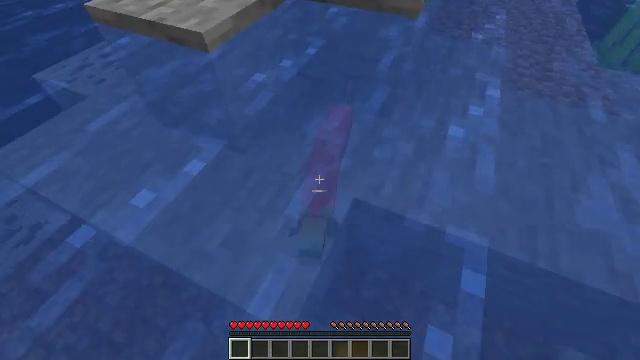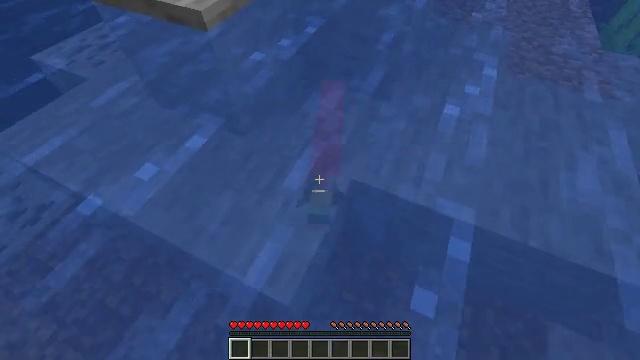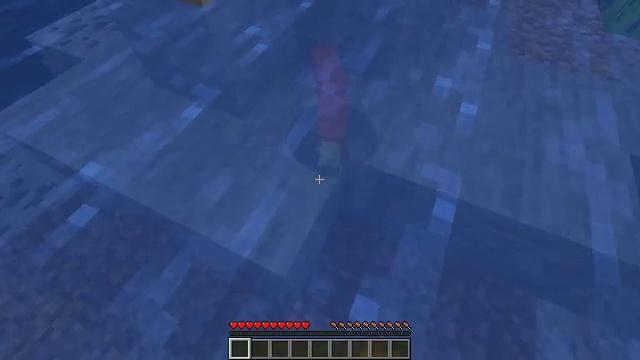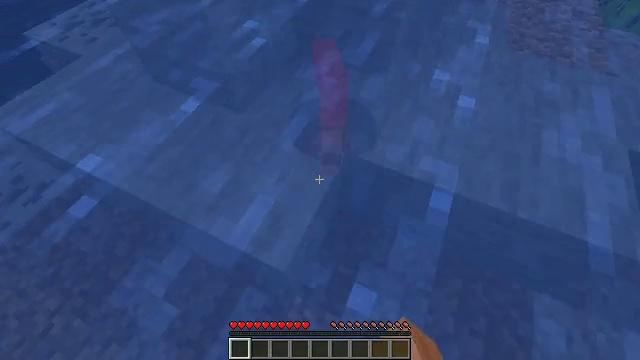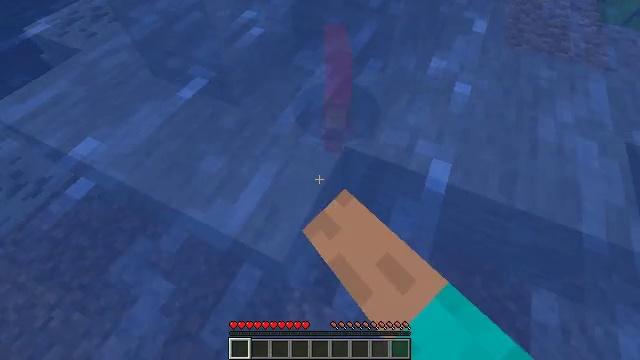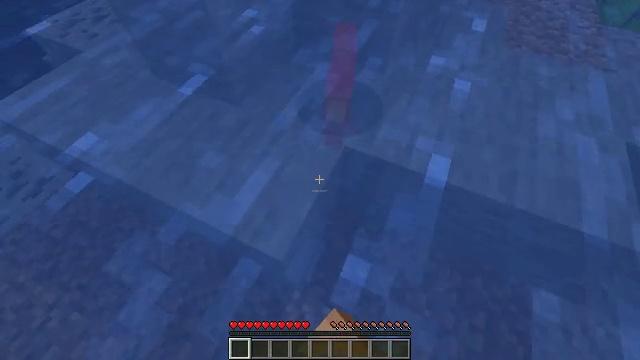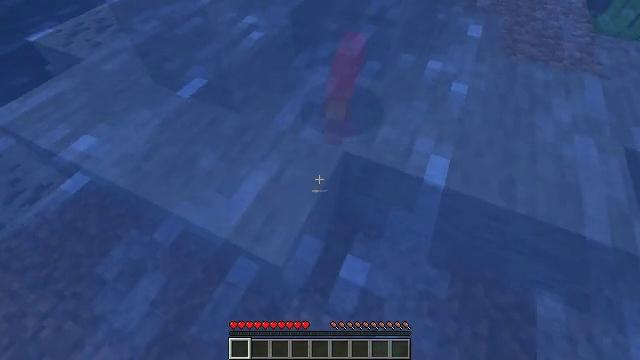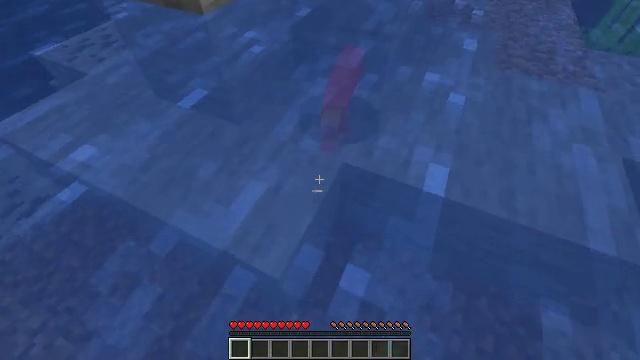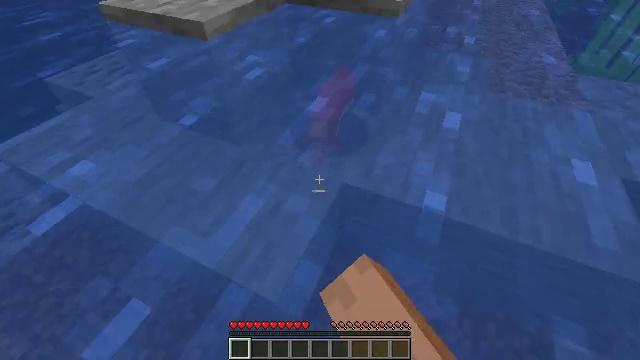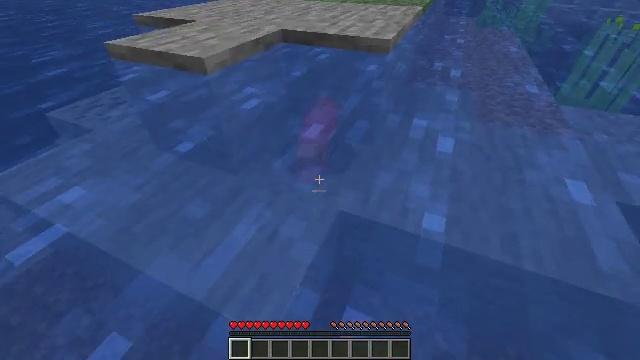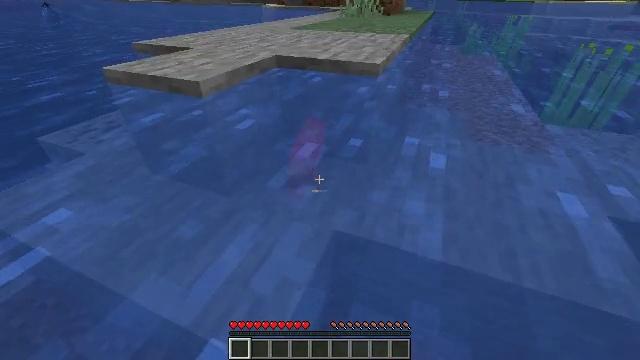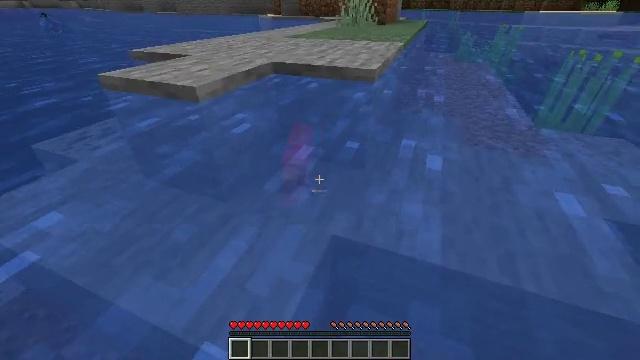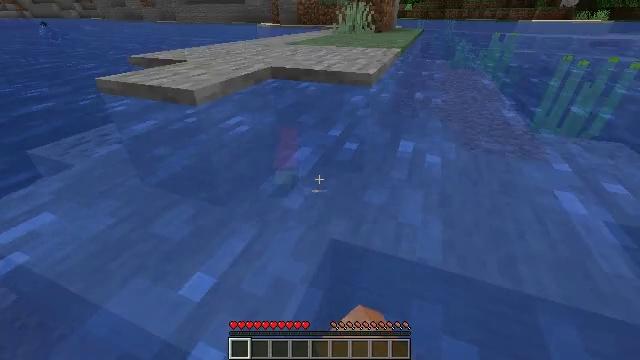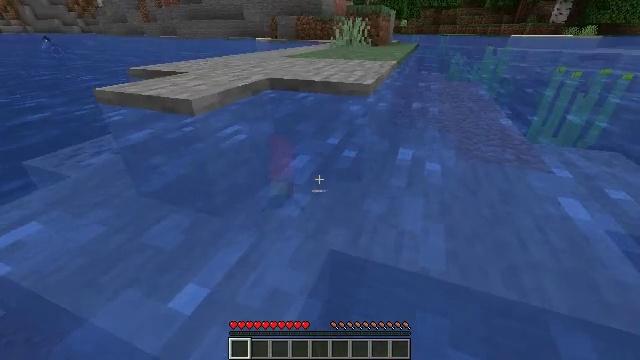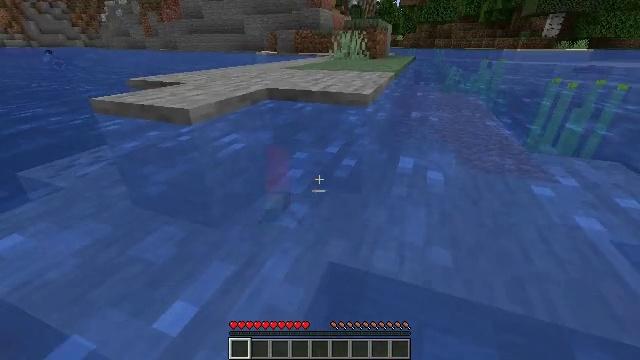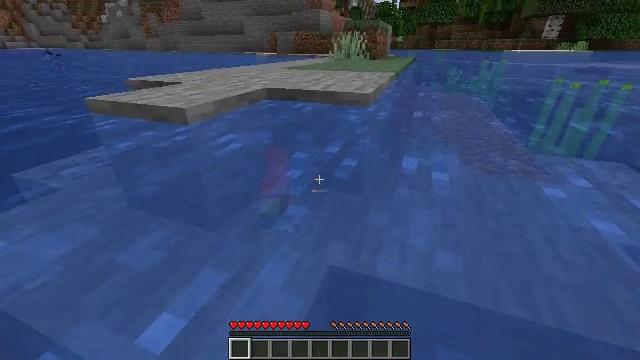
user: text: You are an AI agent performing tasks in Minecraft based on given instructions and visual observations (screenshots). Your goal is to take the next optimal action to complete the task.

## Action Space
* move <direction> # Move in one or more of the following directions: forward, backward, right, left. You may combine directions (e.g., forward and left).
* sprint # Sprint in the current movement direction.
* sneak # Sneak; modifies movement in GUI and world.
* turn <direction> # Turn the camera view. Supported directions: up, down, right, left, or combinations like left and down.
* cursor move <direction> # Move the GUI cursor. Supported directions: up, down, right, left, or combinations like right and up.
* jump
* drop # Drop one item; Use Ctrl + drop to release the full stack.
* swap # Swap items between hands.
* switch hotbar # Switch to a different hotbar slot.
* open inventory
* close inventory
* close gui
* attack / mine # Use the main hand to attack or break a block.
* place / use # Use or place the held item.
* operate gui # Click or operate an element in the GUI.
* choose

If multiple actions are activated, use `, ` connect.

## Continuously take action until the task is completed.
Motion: motion action
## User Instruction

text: Hunt fish.
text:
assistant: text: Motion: turn down, attack / mine
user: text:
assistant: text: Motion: turn down, attack / mine
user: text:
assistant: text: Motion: attack / mine
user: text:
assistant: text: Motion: attack / mine
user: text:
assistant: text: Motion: no_op
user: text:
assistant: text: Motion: turn up, attack / mine
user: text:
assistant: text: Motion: turn up, attack / mine
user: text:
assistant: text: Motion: turn up, attack / mine
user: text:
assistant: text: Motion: turn right and up
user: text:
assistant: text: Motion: turn right and up
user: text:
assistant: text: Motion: turn up, attack / mine
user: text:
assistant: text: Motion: turn up, attack / mine
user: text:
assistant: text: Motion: move forward, turn up, attack / mine
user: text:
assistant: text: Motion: move forward, turn up
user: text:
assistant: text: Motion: move forward, attack / mine
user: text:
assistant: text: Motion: move forward, attack / mine
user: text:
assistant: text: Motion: move forward, turn left and down, attack / mine
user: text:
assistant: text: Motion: move forward, turn left, attack / mine
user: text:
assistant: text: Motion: move forward, turn left
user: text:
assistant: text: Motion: attack / mine
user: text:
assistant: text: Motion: turn left, attack / mine
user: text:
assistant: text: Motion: turn left and up, attack / mine
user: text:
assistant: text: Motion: attack / mine
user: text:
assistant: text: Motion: attack / mine
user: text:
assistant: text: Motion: attack / mine
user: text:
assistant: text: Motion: attack / mine
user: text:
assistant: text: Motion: no_op
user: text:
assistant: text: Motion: attack / mine
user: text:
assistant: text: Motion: attack / mine
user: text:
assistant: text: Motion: attack / mine